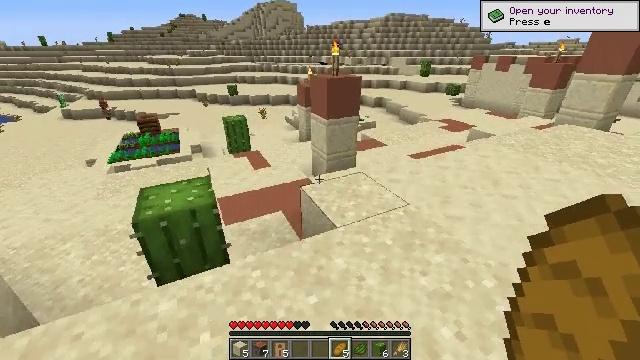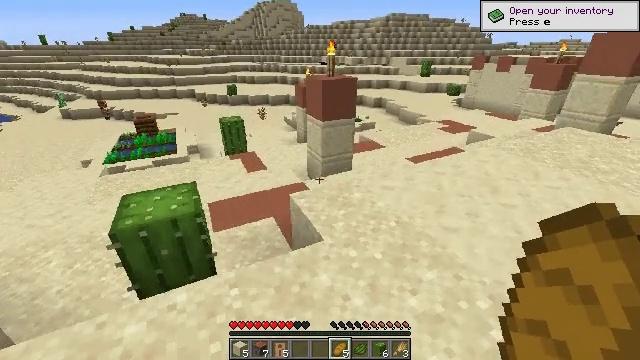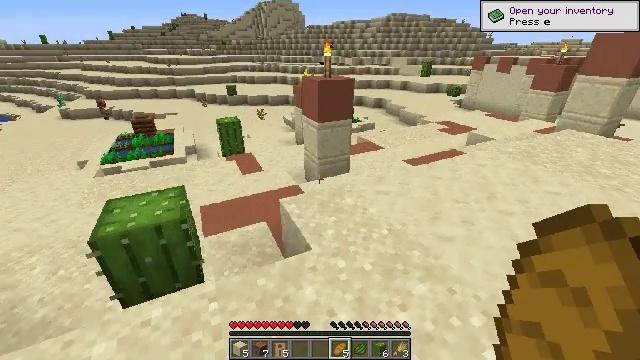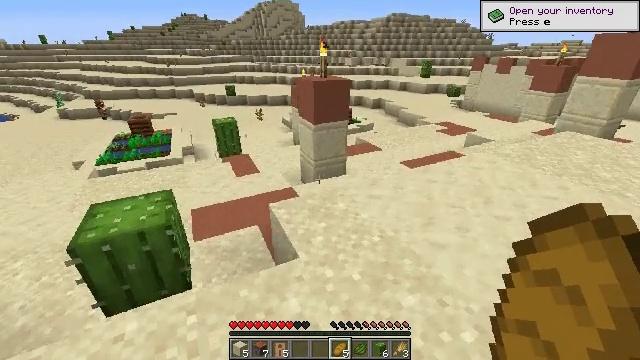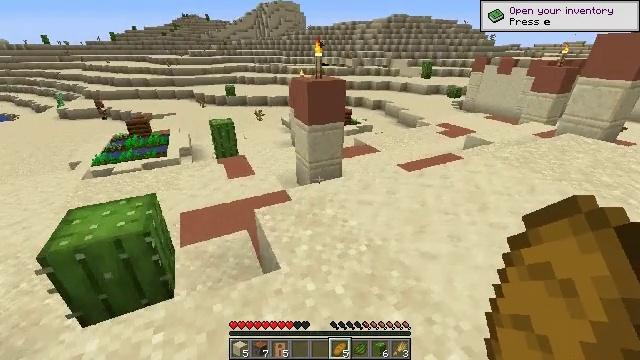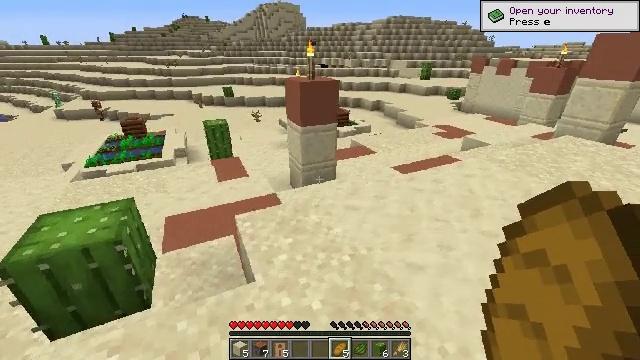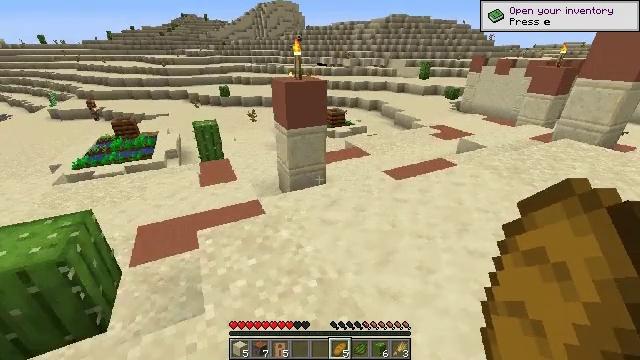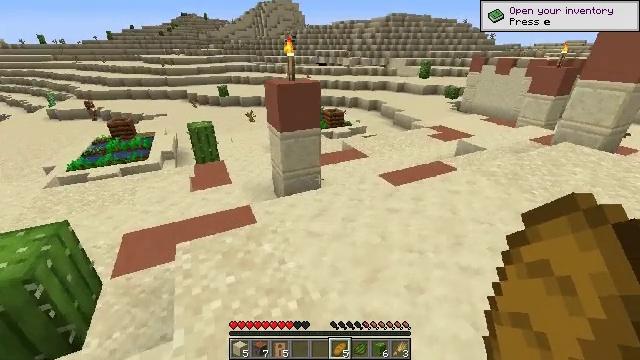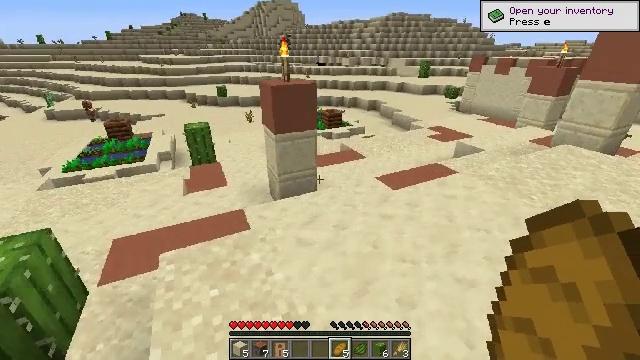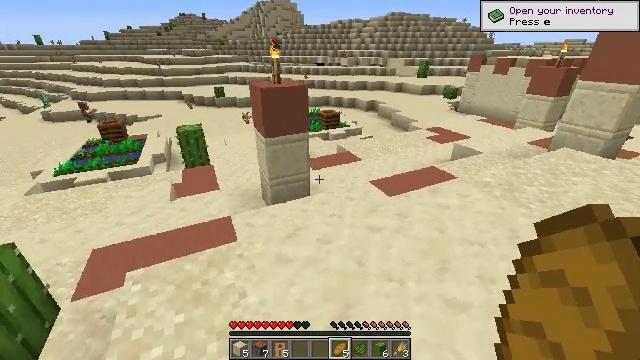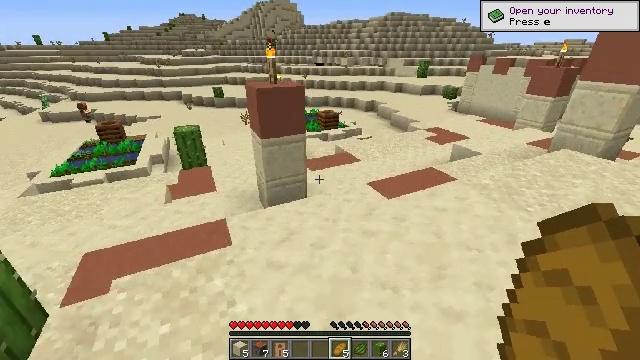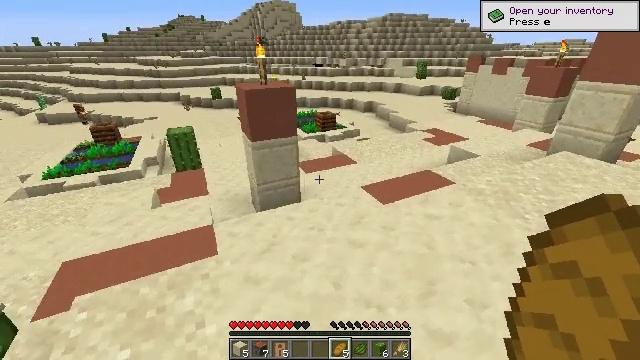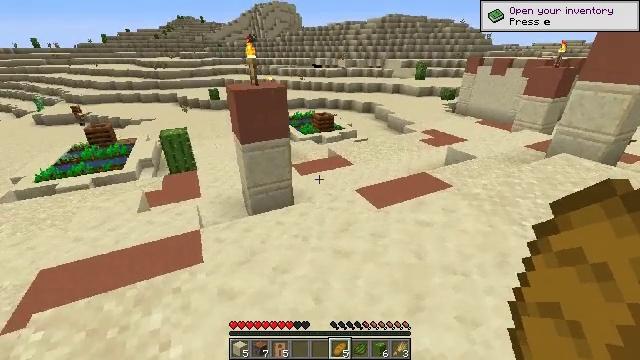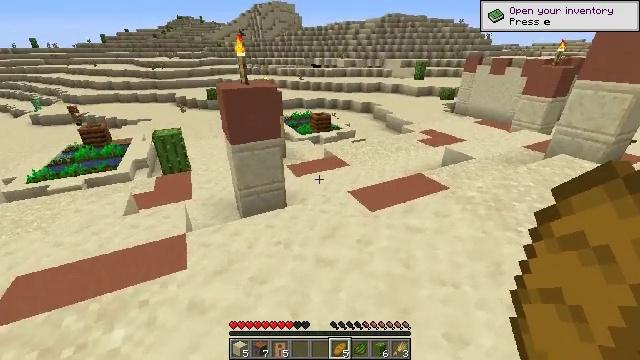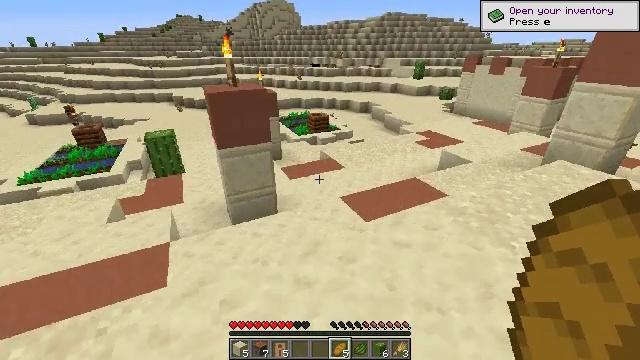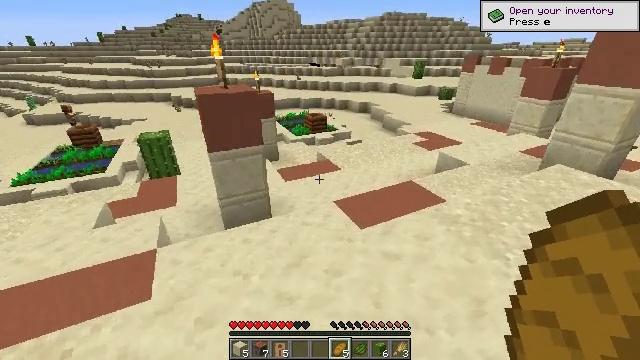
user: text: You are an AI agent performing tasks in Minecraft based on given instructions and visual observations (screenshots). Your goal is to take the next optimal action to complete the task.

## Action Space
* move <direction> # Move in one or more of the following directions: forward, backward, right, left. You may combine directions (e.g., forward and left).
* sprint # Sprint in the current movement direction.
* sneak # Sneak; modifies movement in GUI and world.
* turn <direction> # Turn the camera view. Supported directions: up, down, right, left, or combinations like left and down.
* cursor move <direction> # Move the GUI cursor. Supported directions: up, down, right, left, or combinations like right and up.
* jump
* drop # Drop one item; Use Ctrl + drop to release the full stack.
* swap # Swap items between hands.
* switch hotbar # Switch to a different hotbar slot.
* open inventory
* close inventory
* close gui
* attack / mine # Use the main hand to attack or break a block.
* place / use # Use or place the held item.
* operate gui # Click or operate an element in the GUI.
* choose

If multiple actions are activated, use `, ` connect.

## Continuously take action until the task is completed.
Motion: motion action
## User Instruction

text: Collect the lime bed for later use.
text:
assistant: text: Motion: move forward and move right
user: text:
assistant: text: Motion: move forward and move right
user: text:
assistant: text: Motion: move forward and move right
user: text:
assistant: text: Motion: move forward and move right
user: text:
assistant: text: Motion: move forward and move right
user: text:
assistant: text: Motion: move forward and move right
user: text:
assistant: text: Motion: move forward and move right
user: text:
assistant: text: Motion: move forward and move right
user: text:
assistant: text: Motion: move forward and move right
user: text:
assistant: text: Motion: move forward and move right
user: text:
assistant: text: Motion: move forward and move right
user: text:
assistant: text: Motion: move forward and move right
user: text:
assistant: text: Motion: move forward and move right
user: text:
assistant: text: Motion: move forward and move right
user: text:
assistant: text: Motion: move forward and move right
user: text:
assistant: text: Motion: move forward and move right
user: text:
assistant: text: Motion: move forward and move right
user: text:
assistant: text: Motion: move forward and move right, turn right
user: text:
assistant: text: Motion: move forward and move right, turn right
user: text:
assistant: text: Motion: move forward and move right, turn right
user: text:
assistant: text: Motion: move forward, turn right
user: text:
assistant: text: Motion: move forward, turn right
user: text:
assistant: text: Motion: move forward, turn right
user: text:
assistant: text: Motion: move forward, turn right
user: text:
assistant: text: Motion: move forward, turn right
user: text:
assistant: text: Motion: move forward, turn right
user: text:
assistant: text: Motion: move forward, turn right
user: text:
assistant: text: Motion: move forward
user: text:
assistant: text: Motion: move forward
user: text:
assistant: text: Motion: move forward